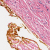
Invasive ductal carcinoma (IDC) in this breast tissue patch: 0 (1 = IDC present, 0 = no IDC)